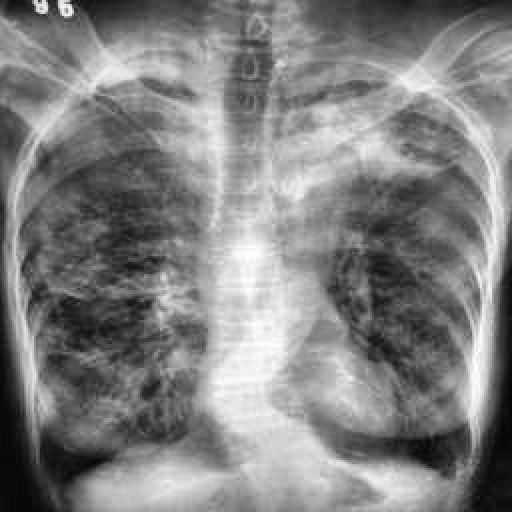
Finding: TUBERCULOSIS